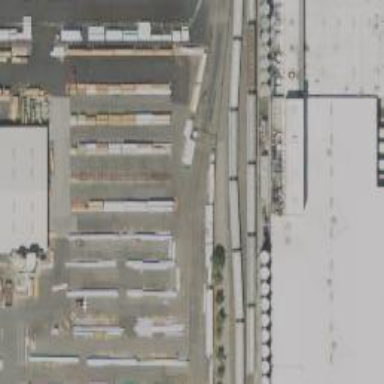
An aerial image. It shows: Rail spur service.